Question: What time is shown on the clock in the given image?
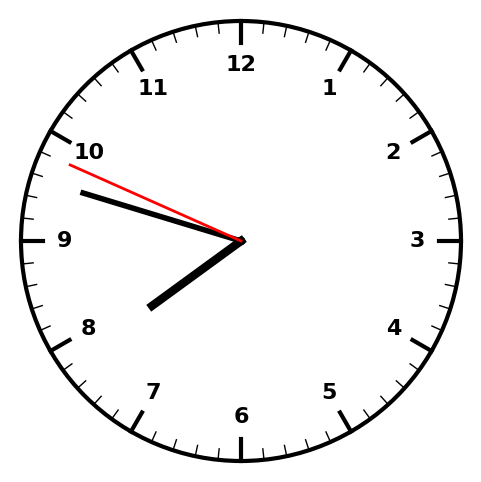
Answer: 07:47:49